Field crop: tomato
Growth stage: 1
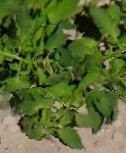
Species: tomato